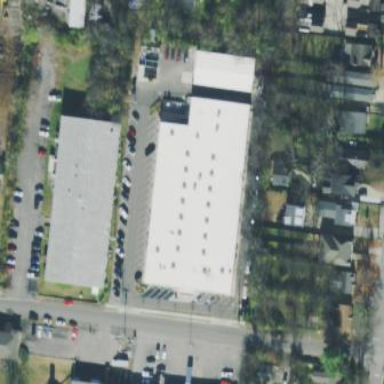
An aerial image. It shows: Commercial building.